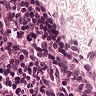
Metastatic tissue present: no